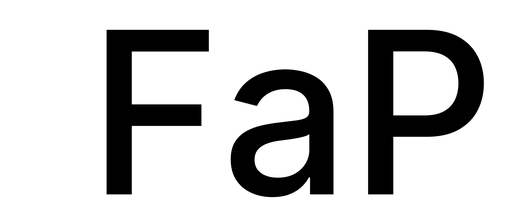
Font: Inter_Medium